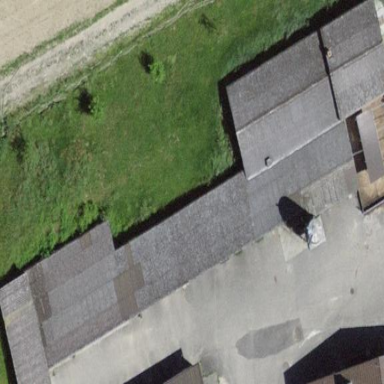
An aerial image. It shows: Farm building.